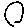
Label: circle